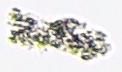
Label: Detritus